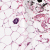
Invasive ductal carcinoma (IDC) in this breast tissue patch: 0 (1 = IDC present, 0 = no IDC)